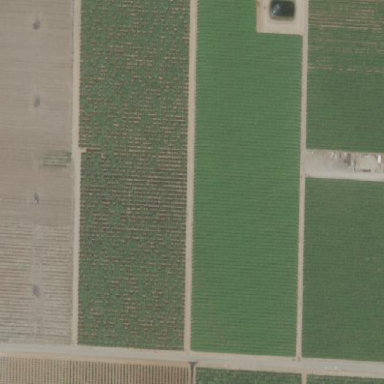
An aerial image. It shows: Vineyard where grapes are grown.